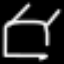
Label: square